Field crop: tomato
Growth stage: 1
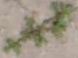
Species: portulaca